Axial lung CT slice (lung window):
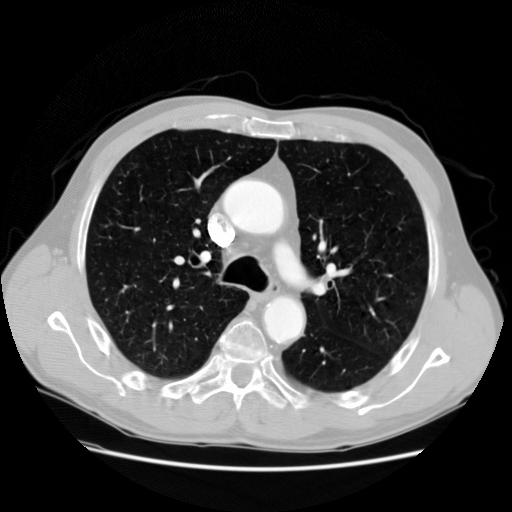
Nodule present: no